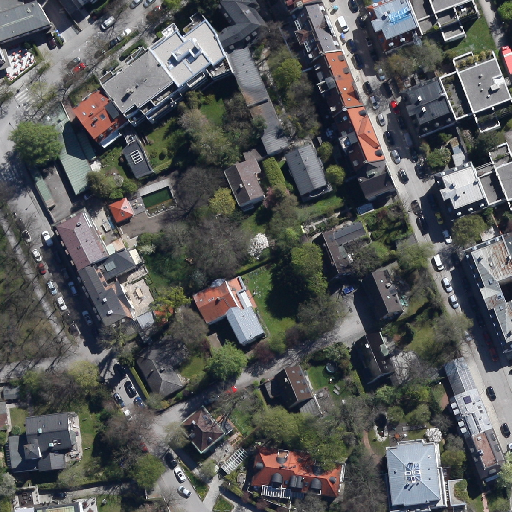
Referring expression: sidewalk along with tree